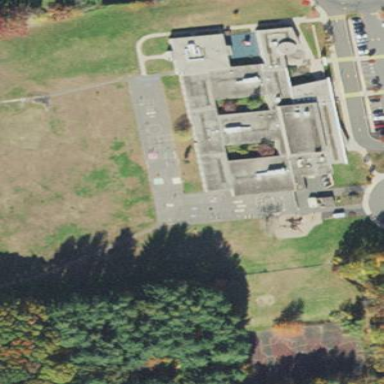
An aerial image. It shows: School.